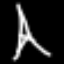
Label: The Eiffel Tower